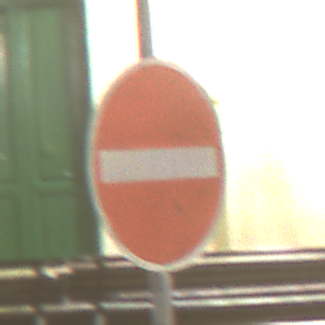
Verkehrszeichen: VerbotDerEinfahrt
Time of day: Night
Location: Outdoor (Urban)
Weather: PartlyCloudy
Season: NotSpecified
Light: Artificial